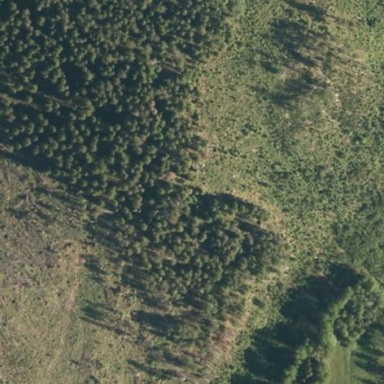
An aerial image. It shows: Scrub vegetation in area designated for logging.